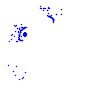
Particle: electron